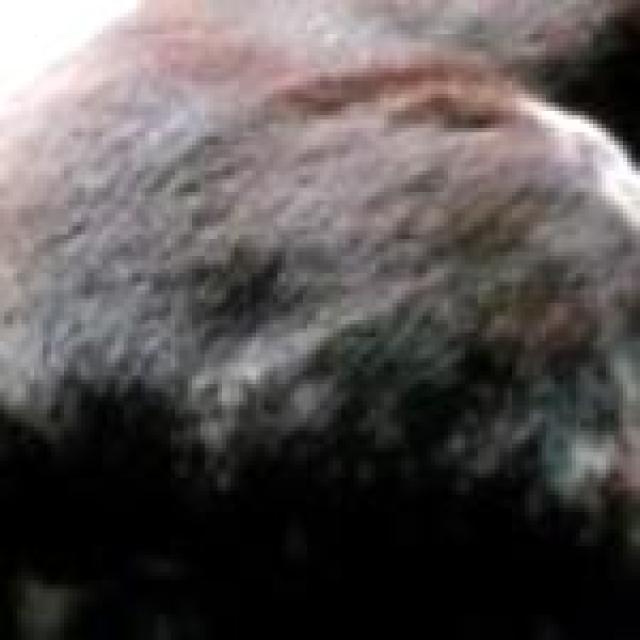
Healthy canine skin — no visible lesions, inflammation, or abnormalities. The skin and coat appear normal.